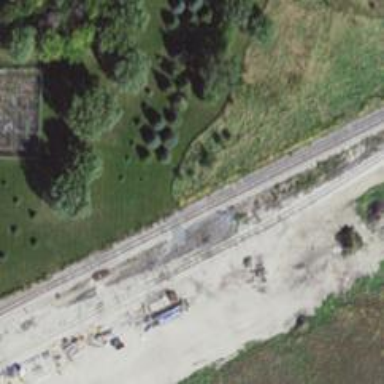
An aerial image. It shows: Railway track.